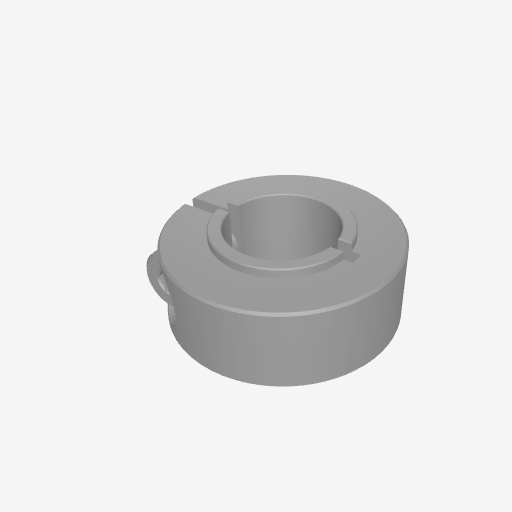
Part: ClampingCollar12ID